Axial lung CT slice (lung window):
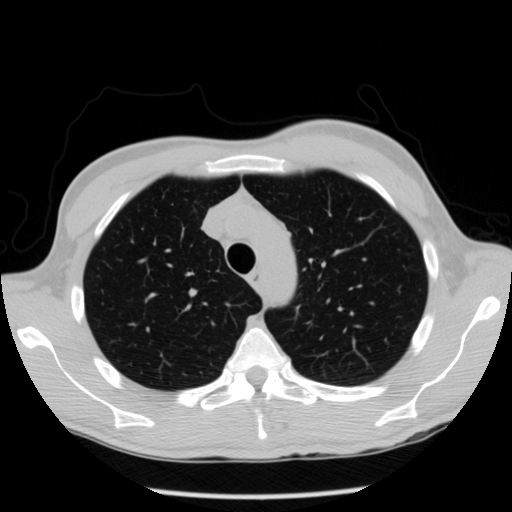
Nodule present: no